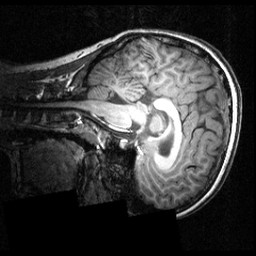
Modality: T1w
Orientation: sagittal
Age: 20
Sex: female
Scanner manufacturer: siemens
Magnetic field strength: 3.951 T
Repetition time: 1.5 s
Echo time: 0.00335 s